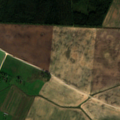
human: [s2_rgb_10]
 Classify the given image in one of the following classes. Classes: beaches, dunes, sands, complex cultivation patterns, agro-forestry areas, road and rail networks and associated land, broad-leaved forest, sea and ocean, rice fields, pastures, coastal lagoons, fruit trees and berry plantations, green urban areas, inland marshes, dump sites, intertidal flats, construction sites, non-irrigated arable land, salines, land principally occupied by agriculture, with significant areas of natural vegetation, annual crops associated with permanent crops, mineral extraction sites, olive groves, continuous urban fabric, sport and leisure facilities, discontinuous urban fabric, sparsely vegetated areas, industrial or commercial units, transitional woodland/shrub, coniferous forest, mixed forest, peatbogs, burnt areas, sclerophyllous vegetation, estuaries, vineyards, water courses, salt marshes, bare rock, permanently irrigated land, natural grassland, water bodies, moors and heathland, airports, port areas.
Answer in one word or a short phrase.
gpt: non-irrigated arable land, complex cultivation patterns, mixed forest, transitional woodland/shrub